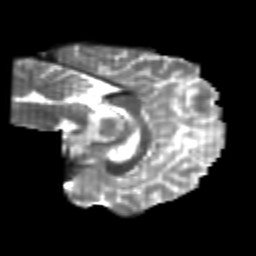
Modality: T2w
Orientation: sagittal
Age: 22
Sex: male
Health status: healthy
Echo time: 0.074 s